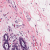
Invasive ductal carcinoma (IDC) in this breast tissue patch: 0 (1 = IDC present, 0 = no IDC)